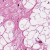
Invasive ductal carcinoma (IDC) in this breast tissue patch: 0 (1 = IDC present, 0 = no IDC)